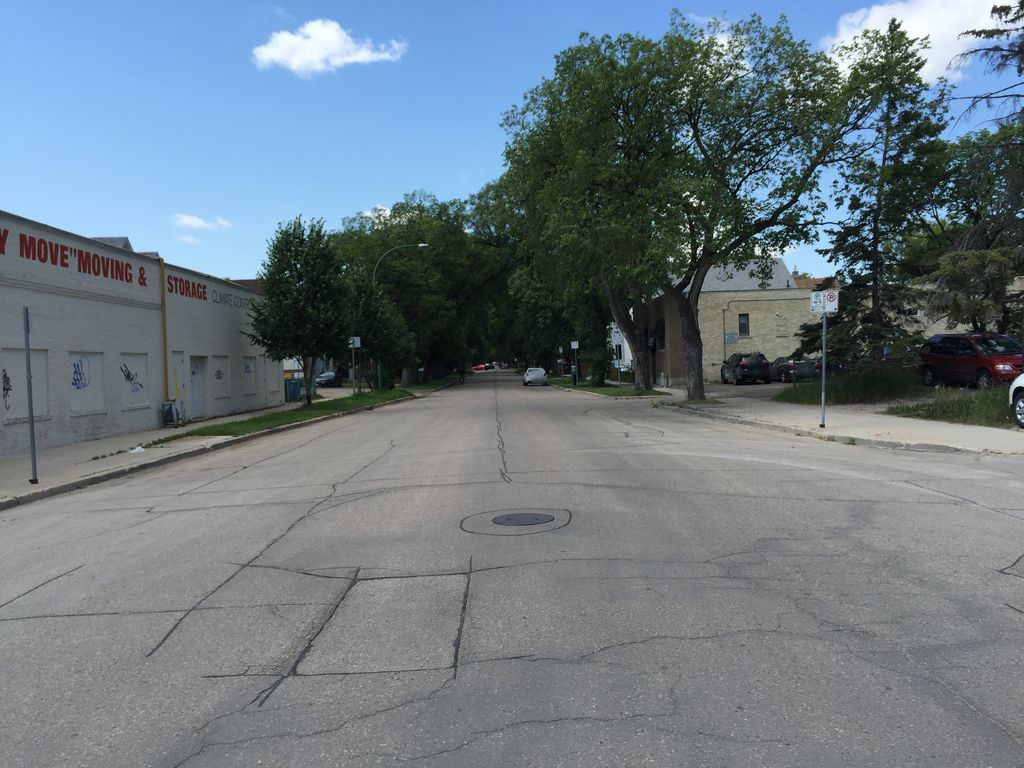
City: winnipeg